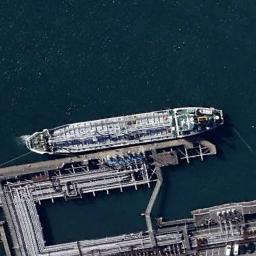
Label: ship